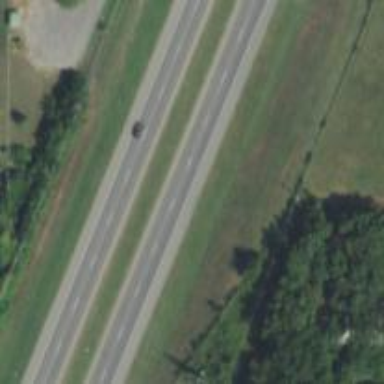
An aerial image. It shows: Primary highway.